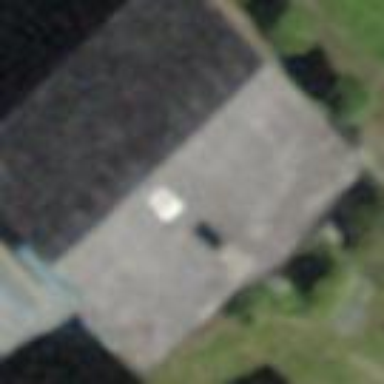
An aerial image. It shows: Gabled roof house.